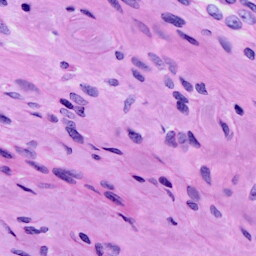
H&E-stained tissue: Cervix